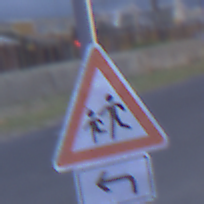
Verkehrszeichen: KinderRechts
Zusatzzeichen unten: RichtungsangabeDurchPfeile2
Umgebung: Outdoor, Urban
Tageszeit: SunriseSunset
Wetter: Overcast
Licht: Natural
Jahreszeit: NotSpecified
Kontrast: LowContrast